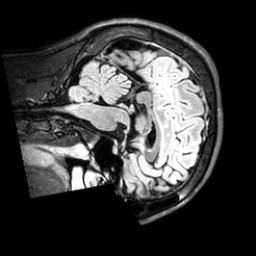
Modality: T1w
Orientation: sagittal
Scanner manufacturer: philips
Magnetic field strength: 3 T
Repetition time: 4.8 s
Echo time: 0.2586 s